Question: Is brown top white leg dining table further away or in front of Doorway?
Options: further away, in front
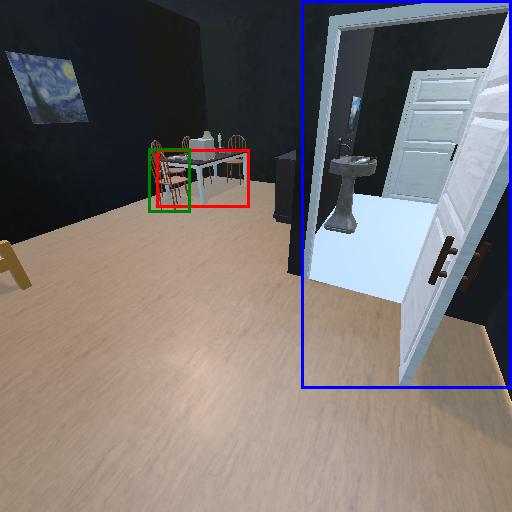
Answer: further away